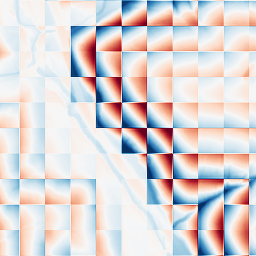
Category: wavelet
Decomposition family: wavelet_dwt
Decomposition parameters: wavelet: haar
level: 5
Upsampling method: lanczos
Upsampling parameters: scale: 4
Upsampling scale: 4